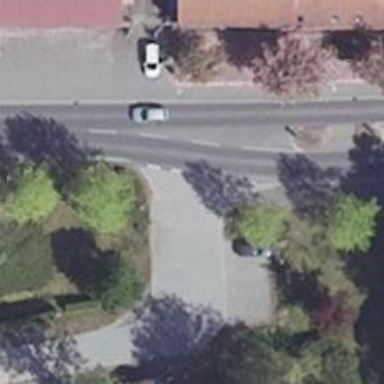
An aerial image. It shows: Paved alley for service vehicles.